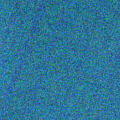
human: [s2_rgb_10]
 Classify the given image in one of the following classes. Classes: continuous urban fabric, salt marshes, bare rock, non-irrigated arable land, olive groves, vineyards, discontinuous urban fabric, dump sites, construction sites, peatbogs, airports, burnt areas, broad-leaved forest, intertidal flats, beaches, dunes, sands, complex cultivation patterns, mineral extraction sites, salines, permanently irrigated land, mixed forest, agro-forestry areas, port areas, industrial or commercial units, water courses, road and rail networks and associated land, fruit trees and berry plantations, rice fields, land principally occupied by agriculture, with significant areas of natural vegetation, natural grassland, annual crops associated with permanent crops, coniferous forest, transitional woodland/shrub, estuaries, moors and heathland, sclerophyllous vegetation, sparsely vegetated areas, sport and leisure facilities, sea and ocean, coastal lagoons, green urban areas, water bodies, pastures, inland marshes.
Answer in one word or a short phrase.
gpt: sea and ocean